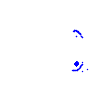
Particle: pion